Question: I'm trying to pull in the JSON data from my API, and get the data out of each key to display nicely in HTML/CSS. Right now having trouble getting the data.
This is my db object:
'''
[
{
"_id":"54bd5fbb646174009a450001",
"productname":"Product 1",
"overview":"Overview Title",
"benefits":
[
"List item 1",
"List item 2",
"List item 3"
]
}
]
'''
I found <URL>, and the var_dump is working, it displays my db object on the page.
This is my updated wordpress php plugin:
'''
<?php
add_shortcode('mis', function($atts, $data) {
$service_url = 'http://local.web.tt.com:8615/api/users';
// Initiate curl
$ch = curl_init();
curl_setopt($ch, CURLOPT_SSL_VERIFYPEER, false);
curl_setopt($ch, CURLOPT_RETURNTRANSFER, true);
curl_setopt($ch, CURLOPT_URL,$service_url);
$result=curl_exec($ch);
curl_close($ch);
// Will dump a beauty json :3
// var_dump(json_decode($result, true));
$data = (json_decode($result, true));
var_dump($data);
$data = add_shortcode (
array(
'name' => 'name',
'overview' => 'overview',
'benefits' => 'benefits'
), $data
);
extract($data);
$content .='
<style>li { margin-left: 20px; }</style>
<h2>$name</h2>
<p>$overview</p>
<ul>
<li>$data["benefits"][0]</li>
<li>$data["benefits"][2]</li>
</ul>';
return $content;
});
'''
However I'm having trouble getting the data out:

This is where my problem is:
'''
$data = (json_decode($result, true));
var_dump($data);
$data = add_shortcode (
array(
'name' => 'name',
'overview' => 'overview',
'benefits' => 'benefits'
), $data
);
extract($data);
$content .='
<style>li { margin-left: 20px; }</style>
<h2>$name</h2>
<p>$overview</p>
<ul>
<li>$data["benefits"][0]</li>
<li>$data["benefits"][1]</li>
</ul>';
return $content;
'''
How do I get the data from the var_dump, into the right keys/vars in my $content variable?
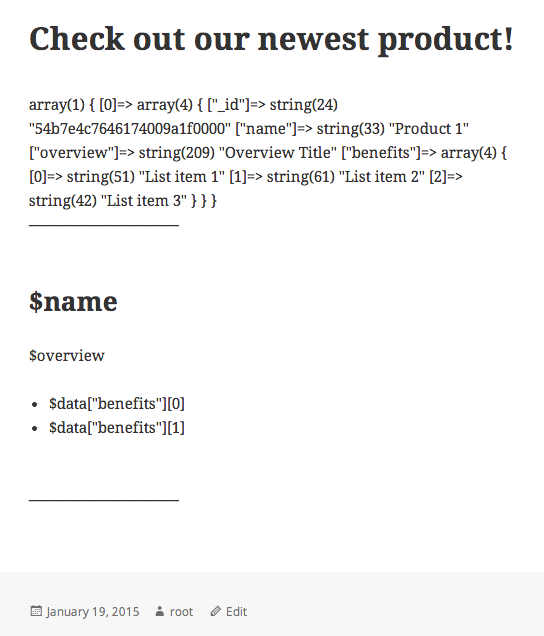
Answer: This section of code is quite strange - what is it intended to do?
'''
$data = add_shortcode (
array(
'name' => 'name',
'overview' => 'overview',
'benefits' => 'benefits'
), $data
);
extract($data);
'''
To access your data you can simply do
'''
$data[0]['productname']
'''
You also have your output variables inside a string (inside ''''). To bring your data in to the output try:
'''
$data = (json_decode($result, true));
var_dump($data);
$product = $data[0];
$content = '<style>li { margin-left: 20px; }</style>';
$content .='<h2>' . $product['productname'] . '</h2>
<p>' . $product['overview'] . '</p>
<ul>
<li>' . $product["benefits"][0] . '</li>
<li>' . $product["benefits"][1] . '</li>
</ul>';
'''
Or with a loop:
'''
$data = (json_decode($result, true));
$content = '<style>li { margin-left: 20px; }</style>';
foreach($data as $product) {
$content .='<h2>' . $product['productname'] . '</h2>
<p>' . $product['overview'] . '</p>
<ul>';
foreach($product['benefits'] as $benefit) {
$content .= '<li>' . $benefit . '</li>';
}
$content .= '</ul>';
}
'''